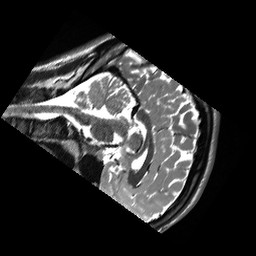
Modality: T2w
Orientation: sagittal
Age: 20
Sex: male